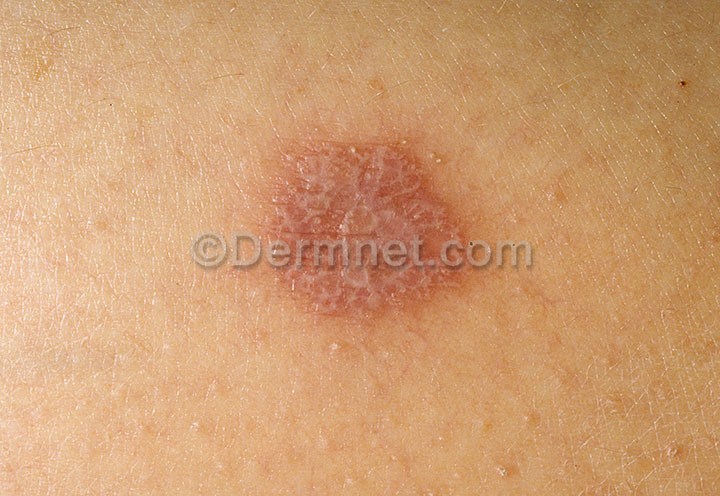
Disease: Nail Fungus and other Nail Disease